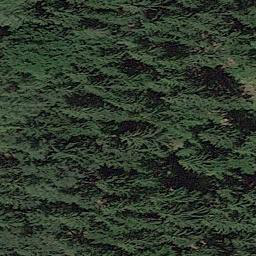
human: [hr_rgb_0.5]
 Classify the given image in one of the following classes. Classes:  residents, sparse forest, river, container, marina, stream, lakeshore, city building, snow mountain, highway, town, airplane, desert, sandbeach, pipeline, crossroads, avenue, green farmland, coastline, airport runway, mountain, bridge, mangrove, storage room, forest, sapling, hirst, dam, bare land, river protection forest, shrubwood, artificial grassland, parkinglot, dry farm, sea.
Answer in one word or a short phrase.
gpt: forest